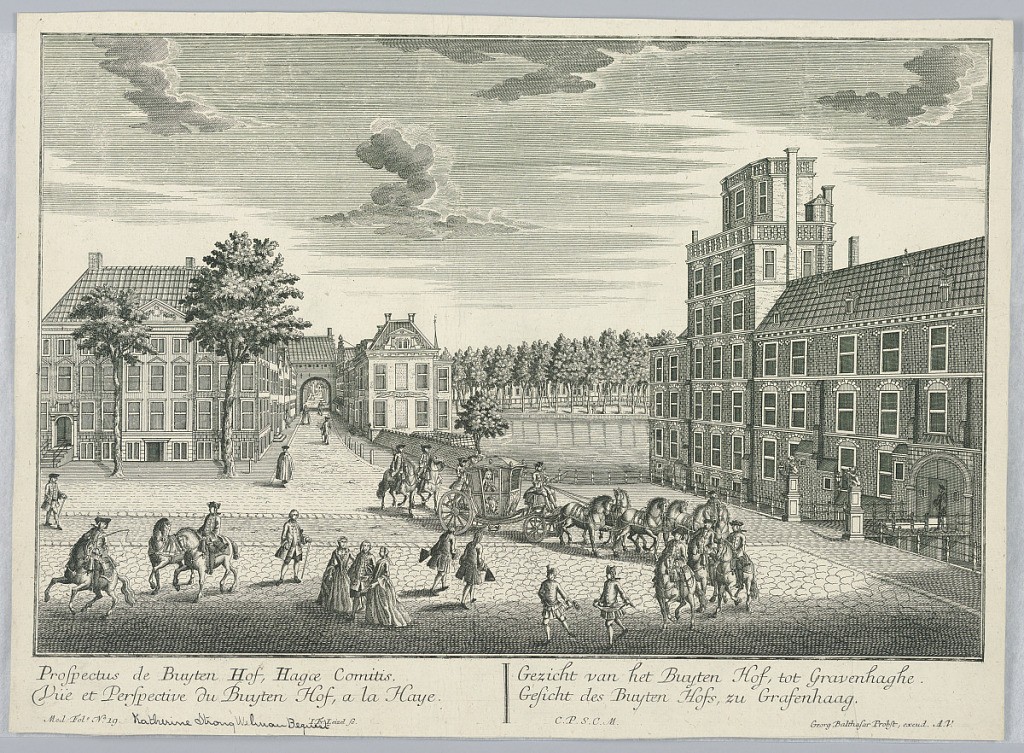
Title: Peep-show, View of the Buyten Hof in The Hague
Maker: Georg Balthasar Probst, German, 1732 - 1801
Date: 1732-1801
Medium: Engraving on paper
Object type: Print
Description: View of The Buyten Hof, In The Hague